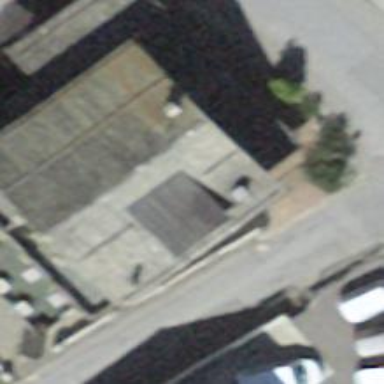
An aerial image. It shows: Restaurant.